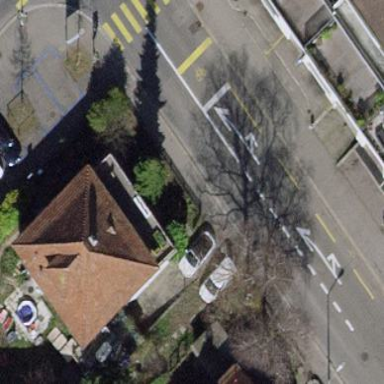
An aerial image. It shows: Detached building with tile roof.